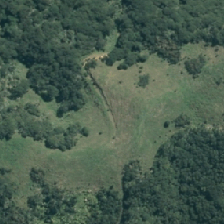
Land cover: high_producing_grassland